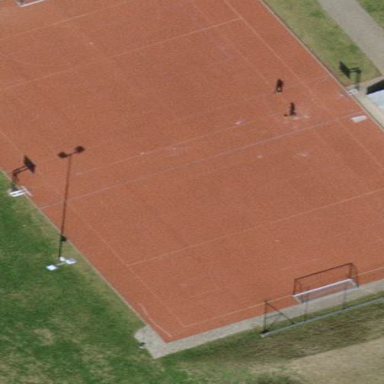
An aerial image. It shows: Multi-sport pitch with tartan surface for leisure activities on land.